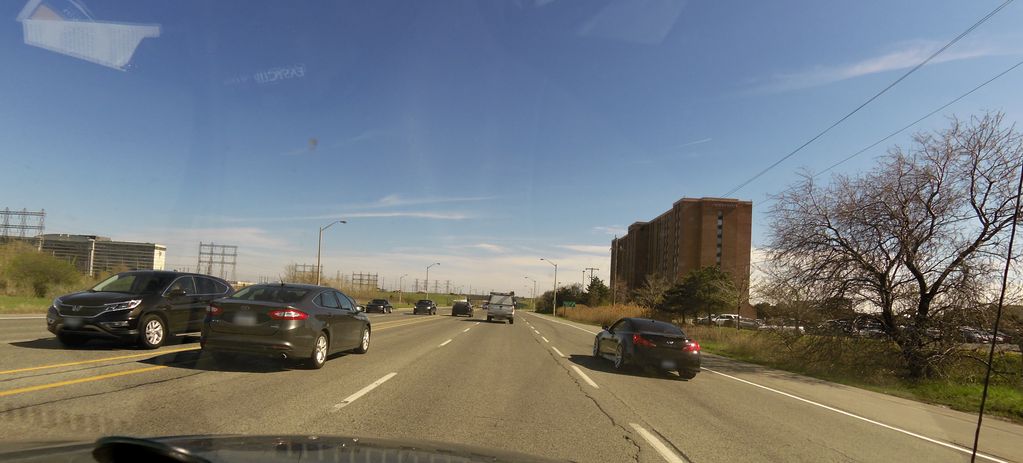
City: toronto